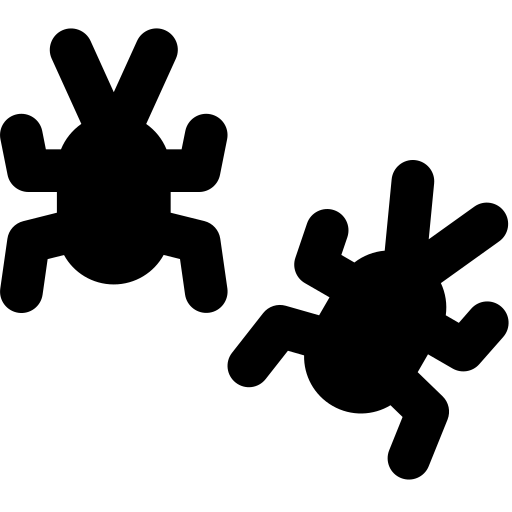
Tags: icon, FontAwesome, fa-icon, solid, bugs